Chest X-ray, PA view. Patient: 48 years old, sex M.
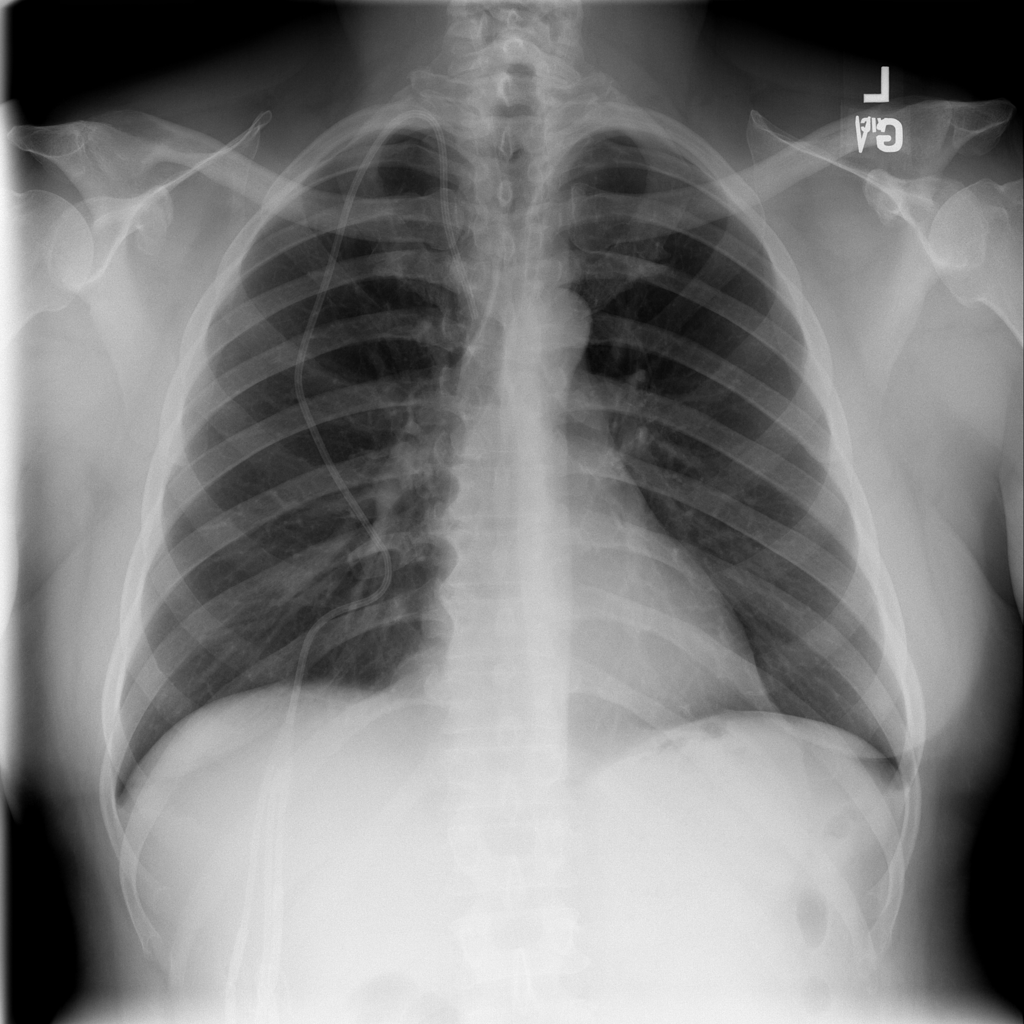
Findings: No Finding